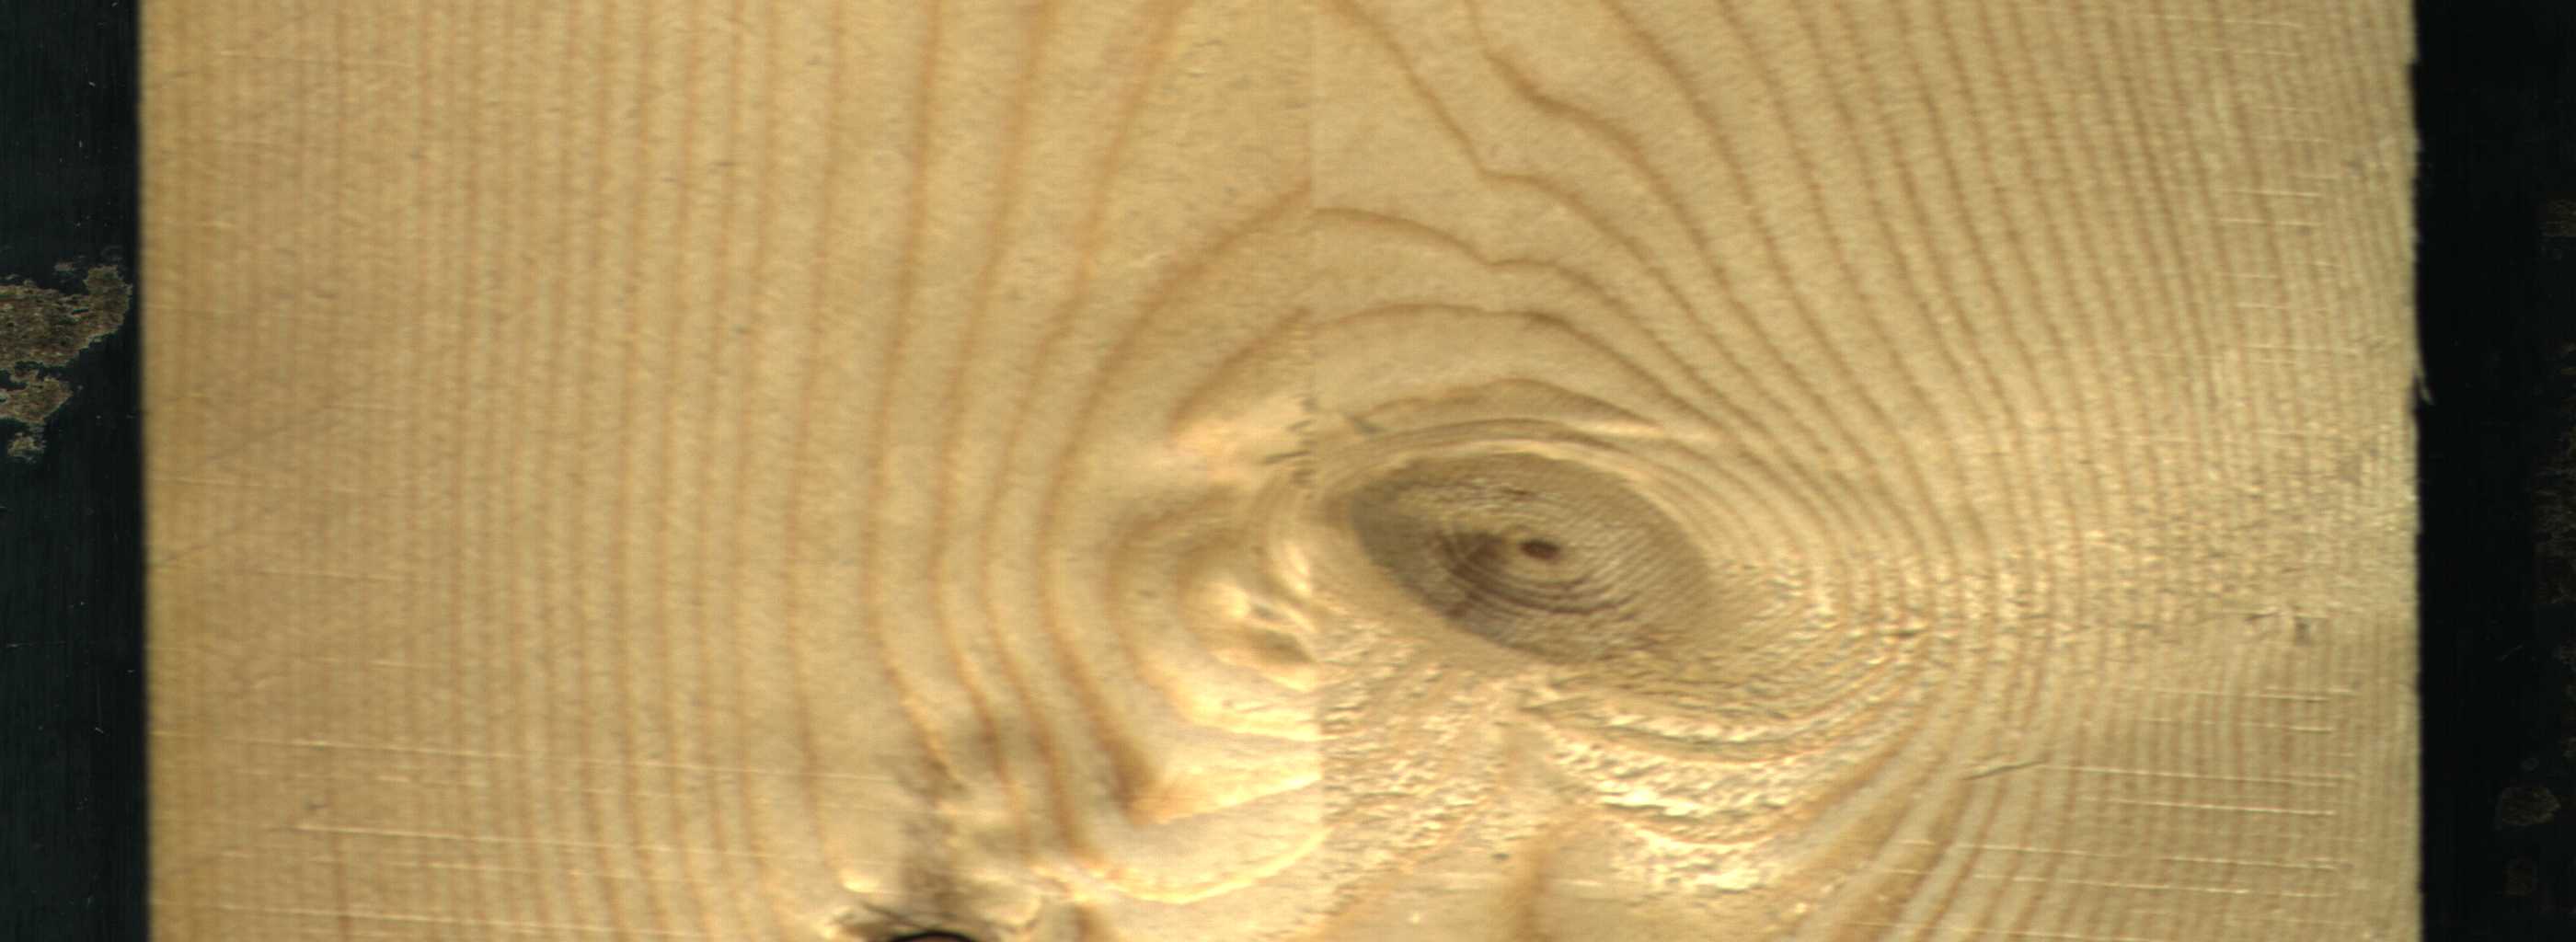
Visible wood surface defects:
Dead_Knot
Live_Knot